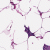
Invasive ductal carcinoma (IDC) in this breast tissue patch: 0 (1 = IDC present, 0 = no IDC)